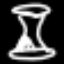
Label: hourglass